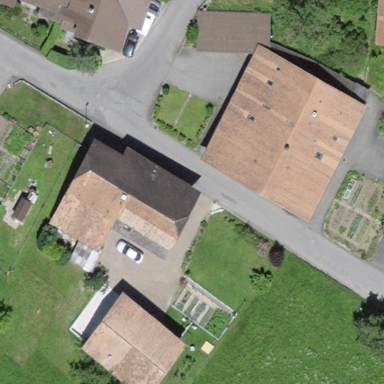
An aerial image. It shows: Farm building.